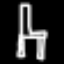
Label: chair